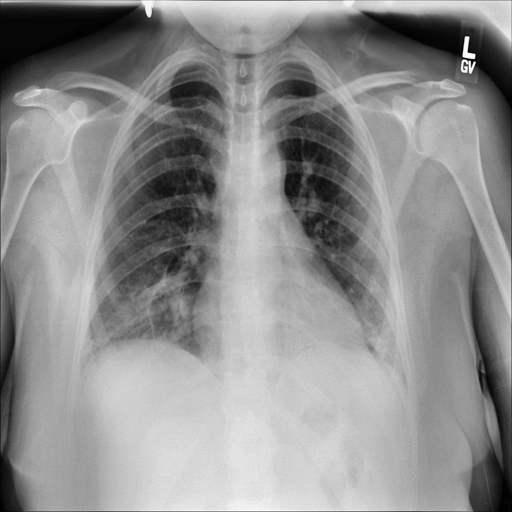
Finding: NORMAL